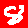
Digit: 8